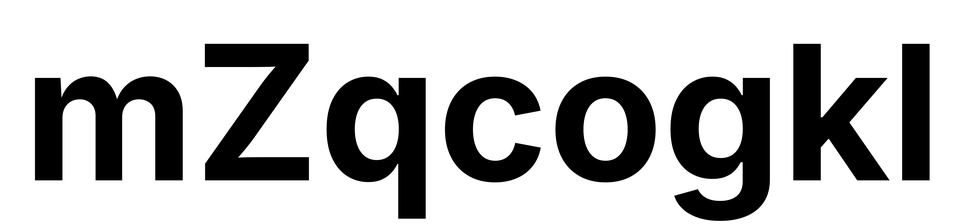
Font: Inter_Bold